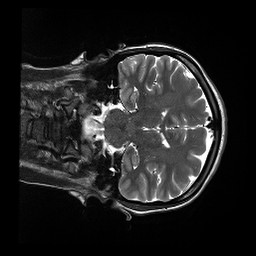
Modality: T2w
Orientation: coronal
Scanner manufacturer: siemens
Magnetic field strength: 3 T
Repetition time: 13.52 s
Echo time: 0.088 s